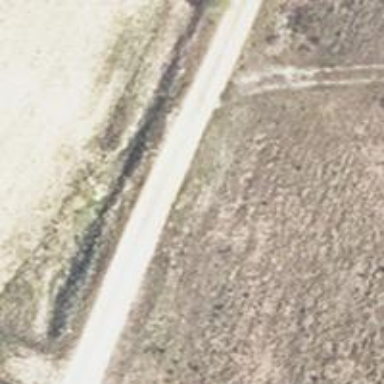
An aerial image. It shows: Agricultural track with gravel surface graded as grade2.